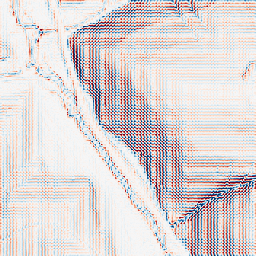
Category: wavelet
Decomposition family: wavelet_dwt
Decomposition parameters: wavelet: haar
level: 2
Upsampling method: area
Upsampling parameters: scale: 4
Upsampling scale: 4